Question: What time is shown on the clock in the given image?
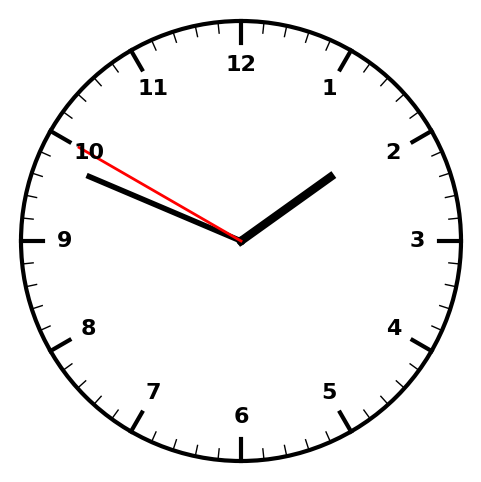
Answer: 01:48:50